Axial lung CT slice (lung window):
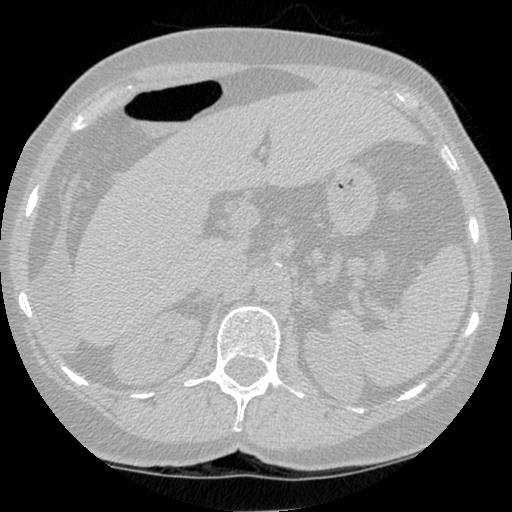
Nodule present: no